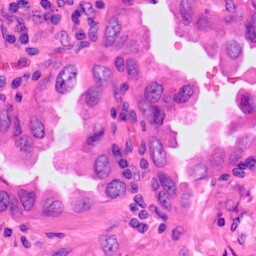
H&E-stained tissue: Lung